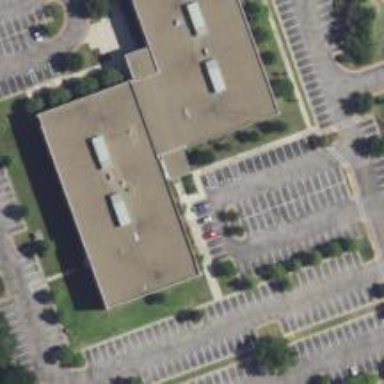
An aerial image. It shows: Office building.